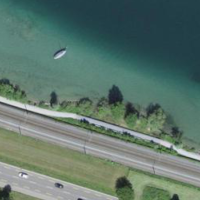
EUNIS habitat code: 14
Species observed at this site:
Linaria vulgaris